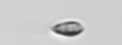
Label: Cryptophyta